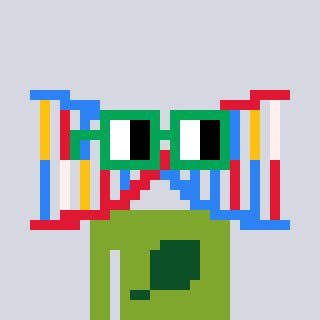
a pixel art character with square green glasses, a dna-shaped head and a slimegreen-colored body on a cool background